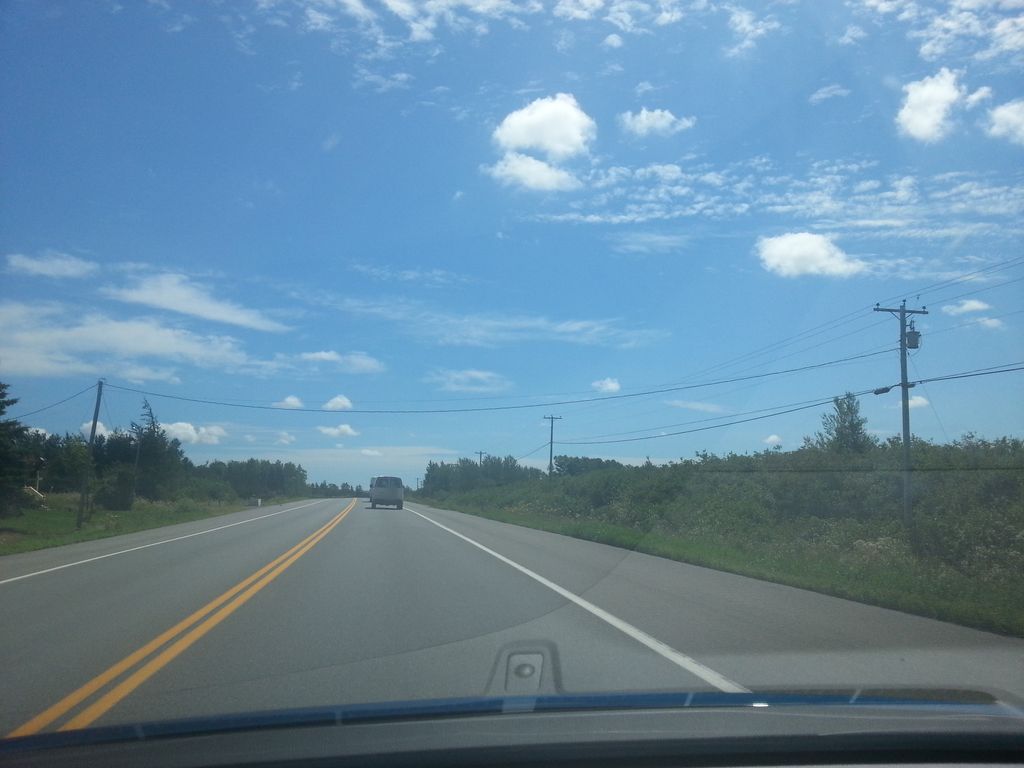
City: charlottetown